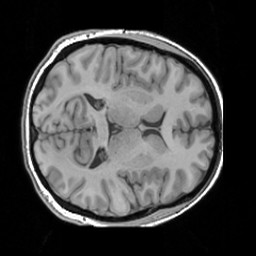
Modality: T1w
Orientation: axial
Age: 27
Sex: female
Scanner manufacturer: siemens
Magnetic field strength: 3 T
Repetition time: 1.63 s
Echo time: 0.00311 s